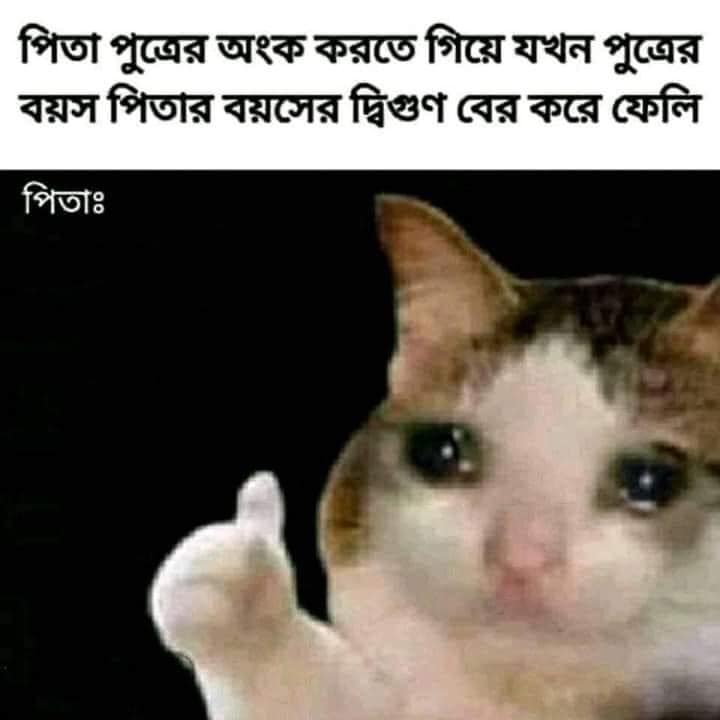
Text: পিতা পুত্রের অংক করতে গিয়ে যখন পুত্রের বয়স পিতার বয়সের দ্বিগুণ বের করে ফেলি পিতাঃ
Label: Non Hate